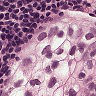
Metastatic tissue present: yes